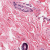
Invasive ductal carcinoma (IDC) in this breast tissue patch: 0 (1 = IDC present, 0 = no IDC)